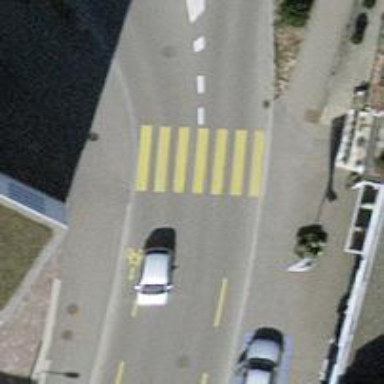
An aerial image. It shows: Zebra crossing on the road.